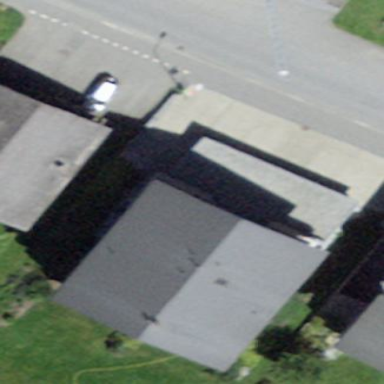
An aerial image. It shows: Garage.